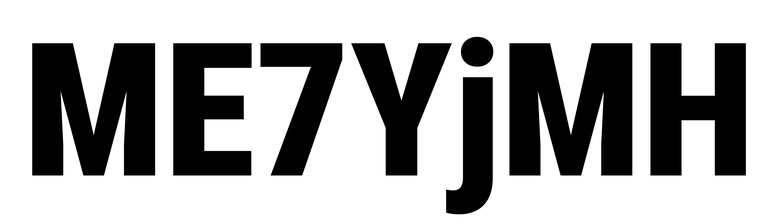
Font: Roboto_Condensed_Black